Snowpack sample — Buffalo Mountain, Silverthorne, Colorado, USA (1/25/25, 10:11 AM MST)
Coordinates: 39.6222, -106.1139
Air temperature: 22 °F
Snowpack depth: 110 cm
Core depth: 30 cm
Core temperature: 42.8 °F
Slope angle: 12°, slope face: 102°
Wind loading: high
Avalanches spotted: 0
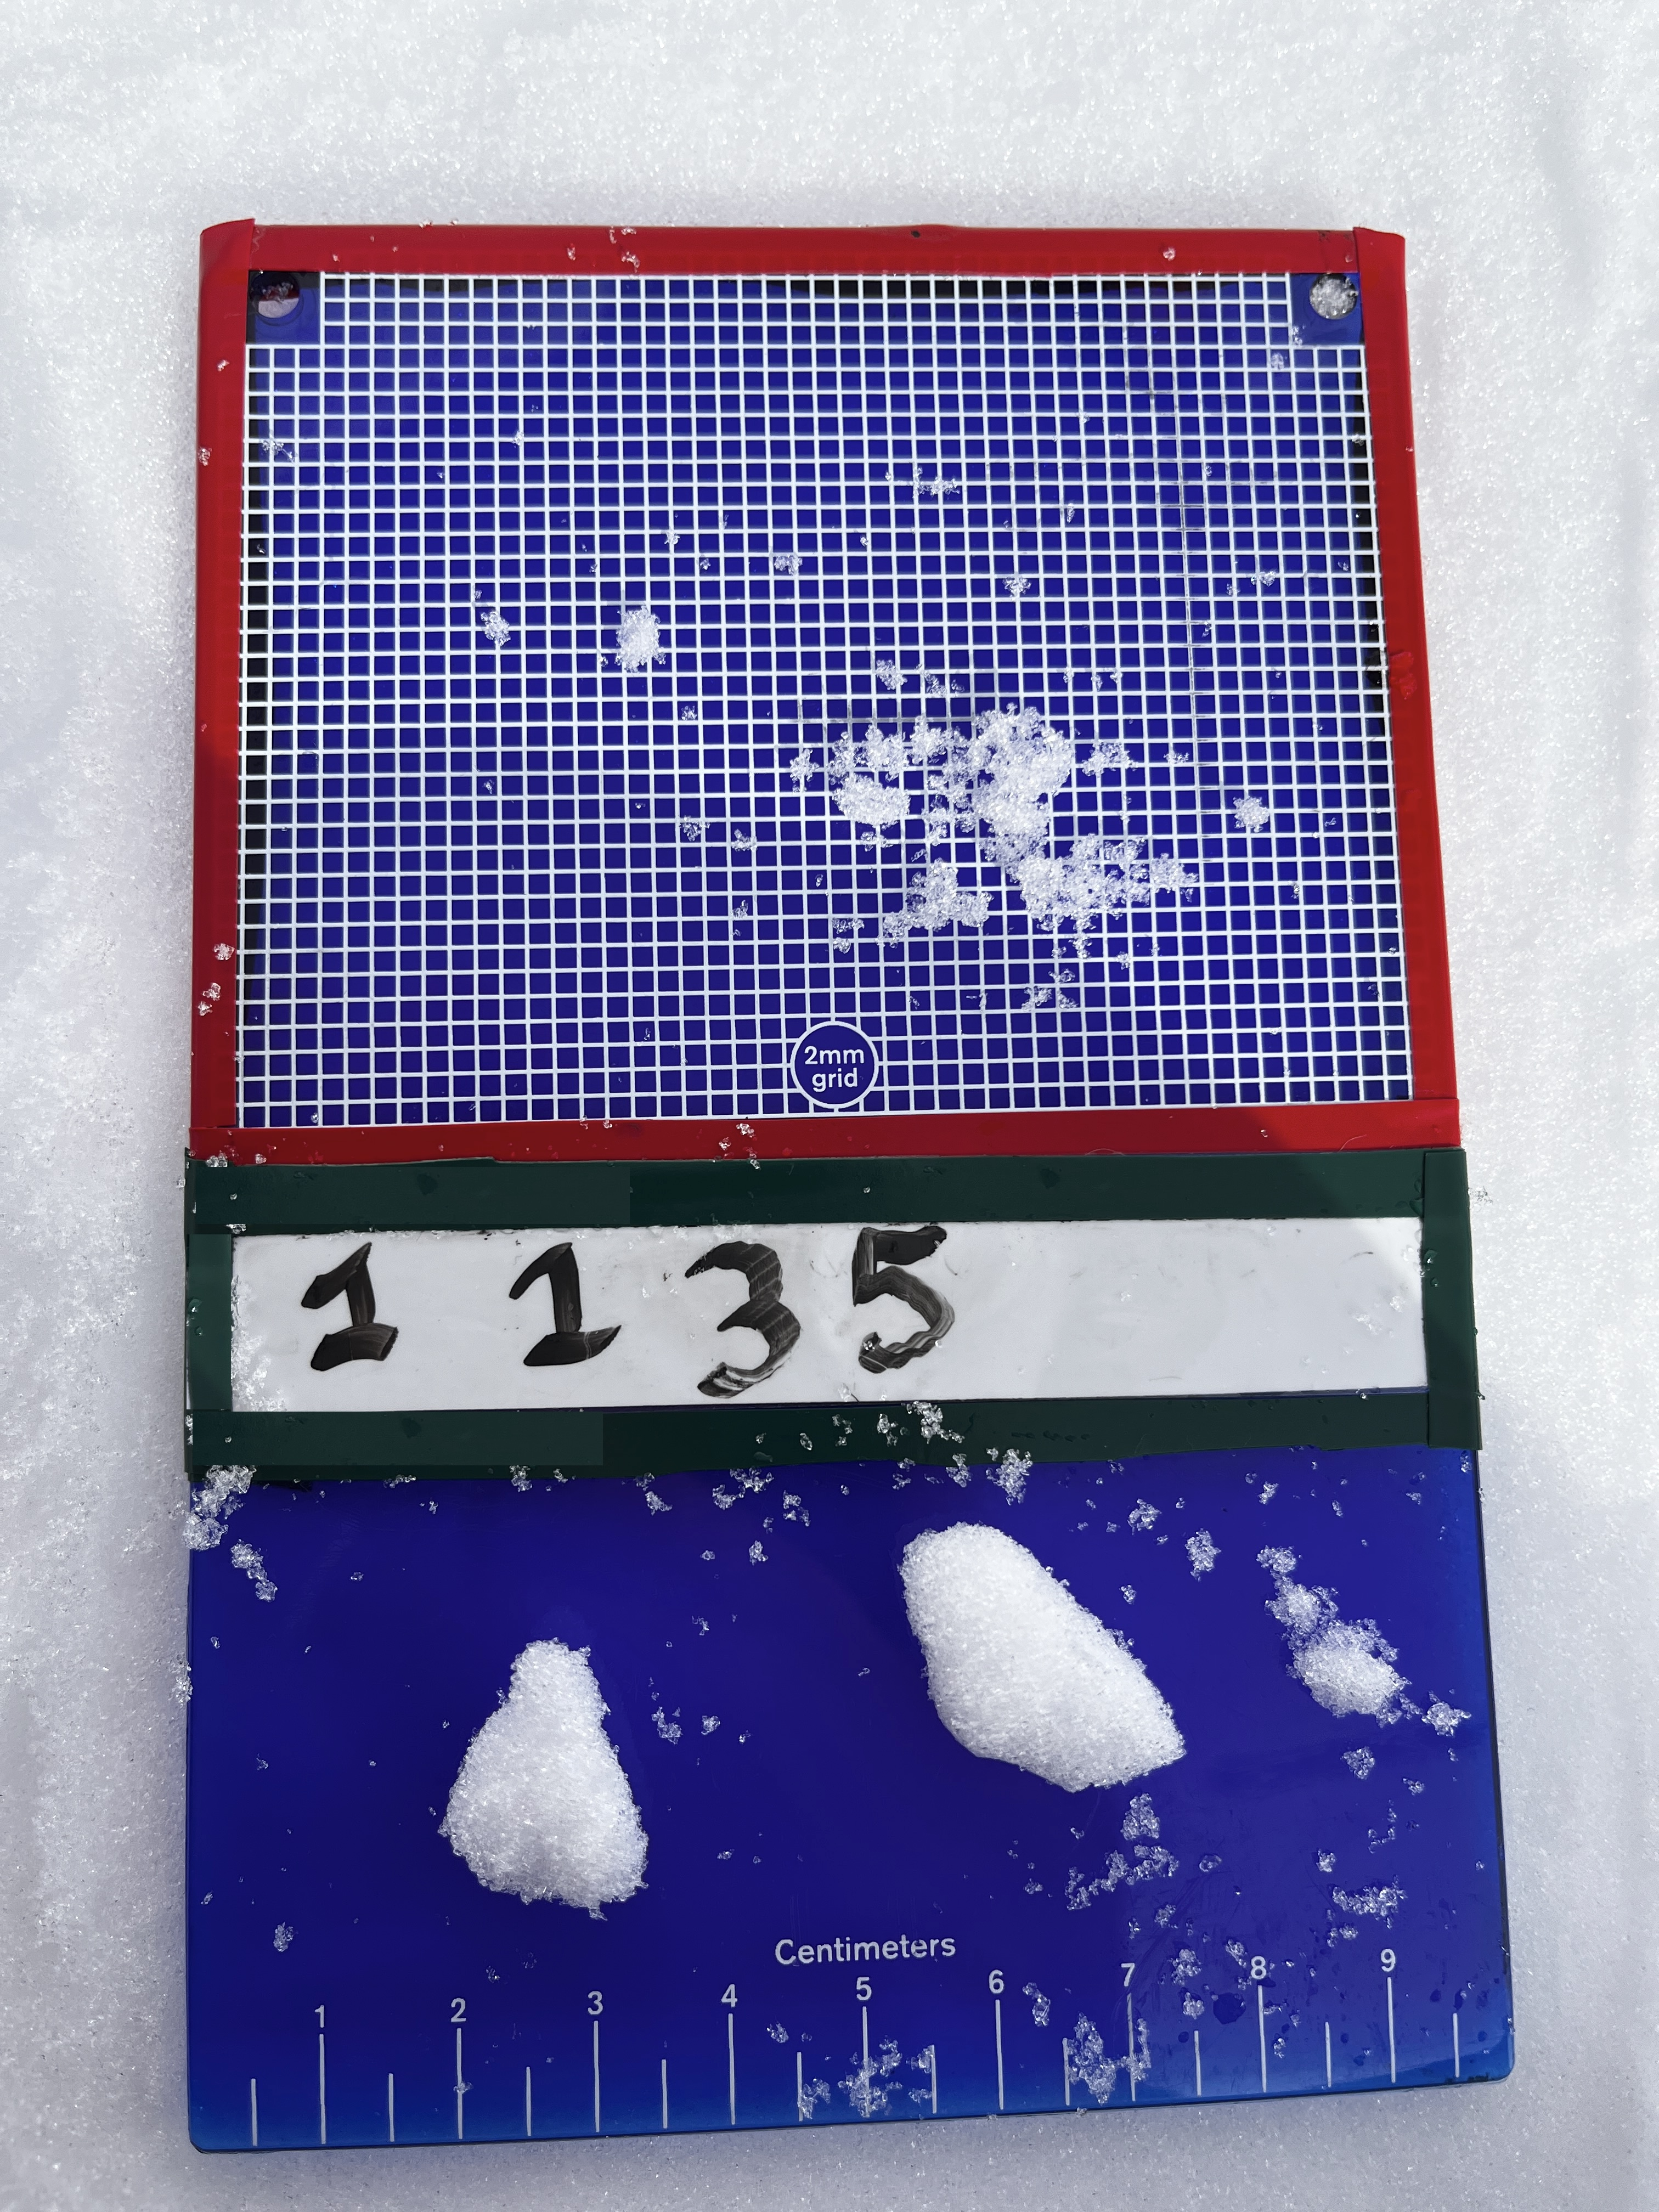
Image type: crystal_card
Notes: No avalanches nearby, collected on the outskirts of a fire break 15 meters from the treeline, on way to Buffalo and Red Mountain